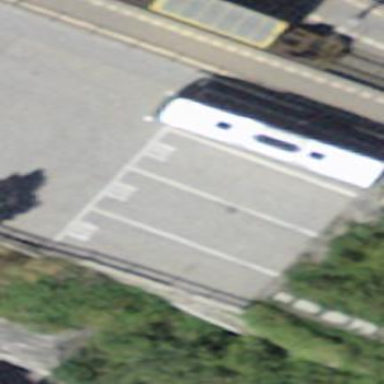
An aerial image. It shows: Tourist bus parking area with asphalt surface.